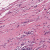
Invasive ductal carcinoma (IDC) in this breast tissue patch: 1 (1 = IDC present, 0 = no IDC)